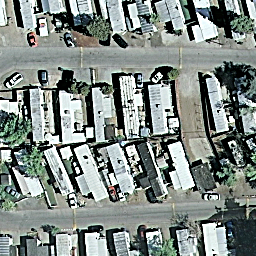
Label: mobilehomepark